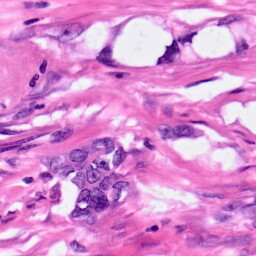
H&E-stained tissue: Pancreatic